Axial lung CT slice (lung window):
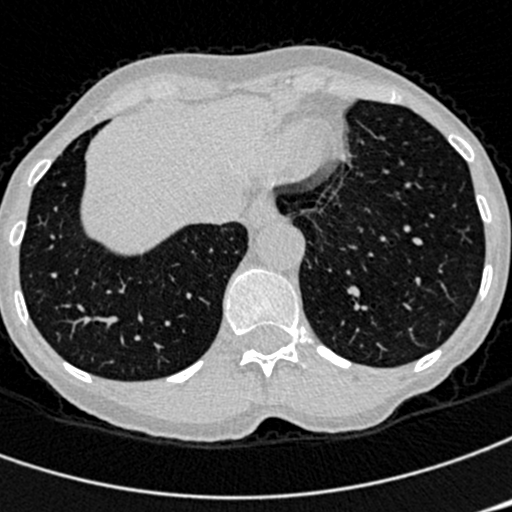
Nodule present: no